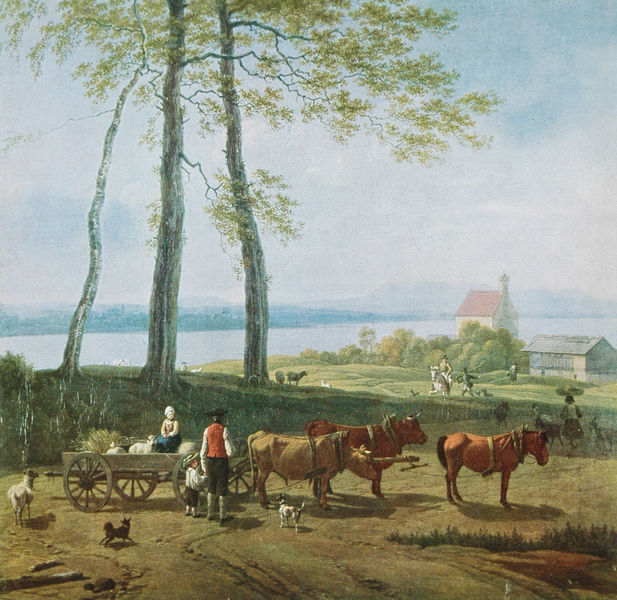
Titel: Unterschondorf am Ammersee
Künstler: Wilhelm von Kobell
Institution: (Privatbesitz)
Schlagwörter: baum, blau, blätter, gemälde, himmel, laub, mann, meer, schatten, wasser, wolken, bäume, fluss, grün, landschaft, menschen, mädchen, see, sitzen, stadt, ufer, äste, braun, frau, licht, strasse, dach, gebäude, gras, haus, hund, hunde, rot, tiere, weg, wiese, hose, birke, birken, erde, feld, felder, horizont, häuser, hügel, kühe, morgen, natur, vieh, zweige, büsche, gewässer, hütte, kirche, pfad, wiesen, land, drei, familie, kind, paar, wald, arbeit, bauern, genre, kamin, karren, kinder, pferd, pferde, reiter, räder, schornstein, turm, zaumzeug, zügel, magd, hosen, acker, bäuerin, ernte, feldarbeit, heu, säcke, berge, hang, dorf, dächer, dunst, nebel, klein, kuh, hof, idylle, kutsche, arbeiter, holzkarren, karre, wagen, romantik, stämme, spitz, kopftuch, junge, weste, frühling, bauer, lamm, rinder, schaf, scheune, bayern, alpen, geschirr, bullen, kurz, tracht, pfer, pfers, profan, kapelle, stall, landwirtschaft, kniebundhosen, lederhose, gespann, schafe, joch, ochse, ochsen, ochsengespann, stier, hirte, ziege, dirndl, zugtier, ziegen, fahrt, fuhrwerk, landarbeiter, flussufer, dacht, voralpenland, kappelle, schwarzwald, kobell, perspektivische darstellung, landschat, hirt, oberland, pfed, lichtperspektive, alpenland, genredarstellung, hell dunkel konterast, heuträger, jagdzene, landschschaftsmalerei, magische zahl 3, ochsenkarren, spätherbst, zieeg, zugtiere, himmelk, kursche, farmer, krakelierung